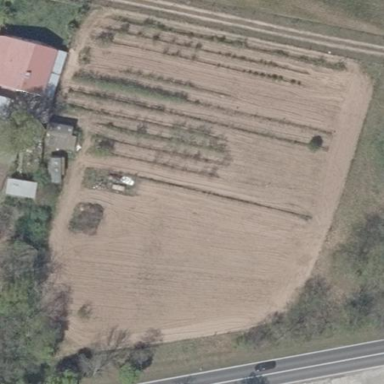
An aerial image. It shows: Farmyard area.